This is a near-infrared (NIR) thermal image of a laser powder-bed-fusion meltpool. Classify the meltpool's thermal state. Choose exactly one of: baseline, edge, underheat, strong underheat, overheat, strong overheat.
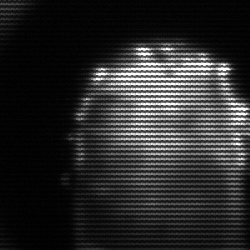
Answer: baseline